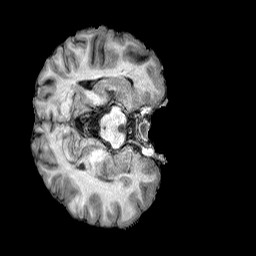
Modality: T1w
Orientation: axial
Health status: ill